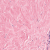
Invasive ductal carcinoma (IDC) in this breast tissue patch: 0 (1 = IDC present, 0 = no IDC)